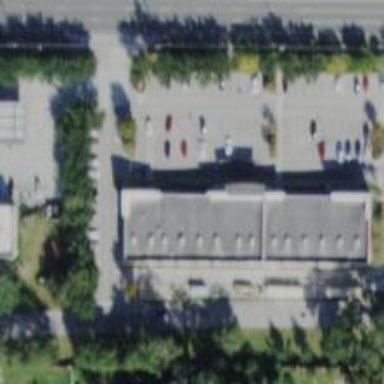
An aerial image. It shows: Clinic providing healthcare services.